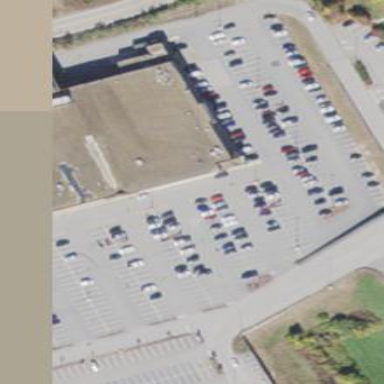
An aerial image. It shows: Building that houses supermarket.